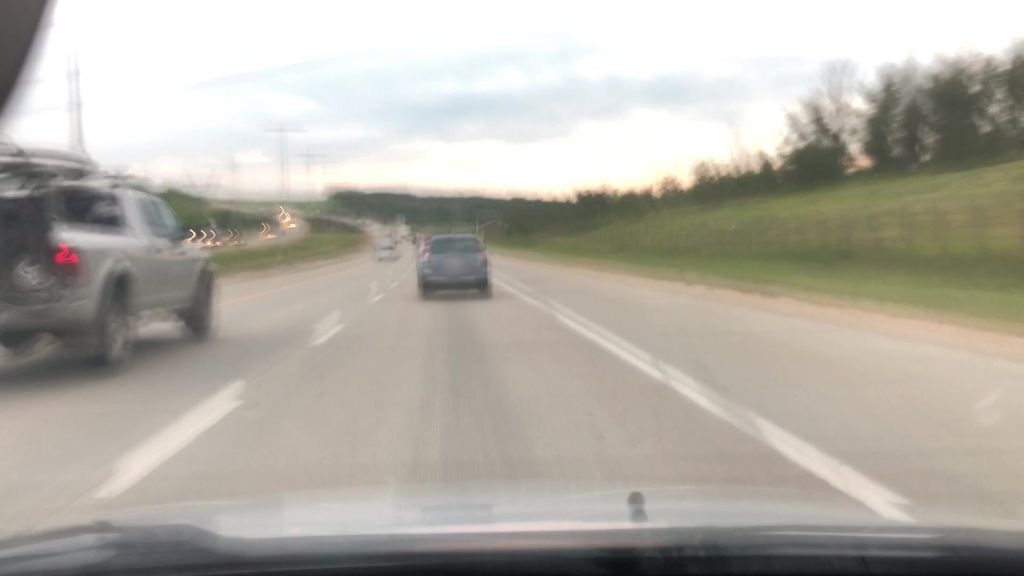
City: edmonton